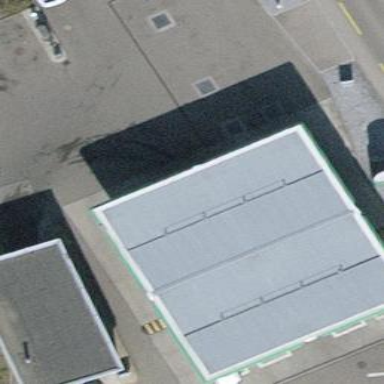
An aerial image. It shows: Fuel amenity located on the roof of building.